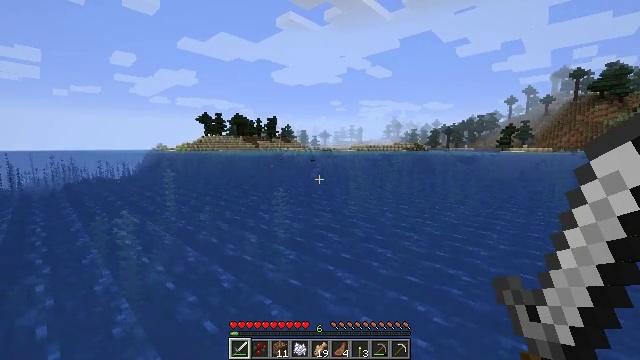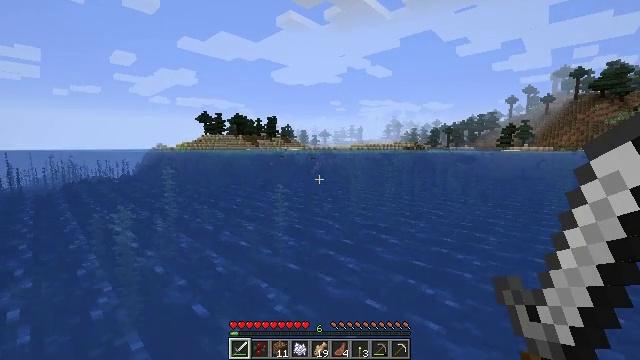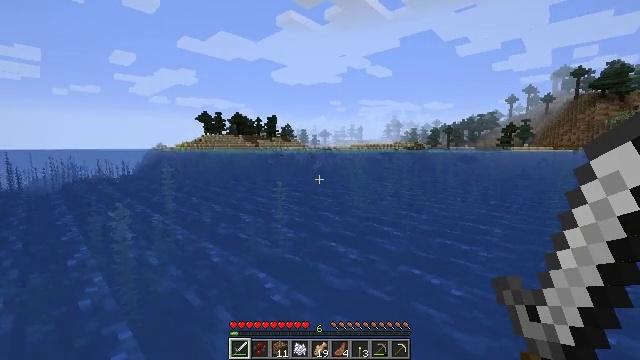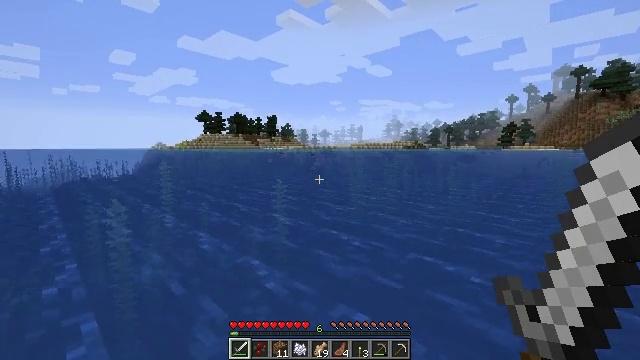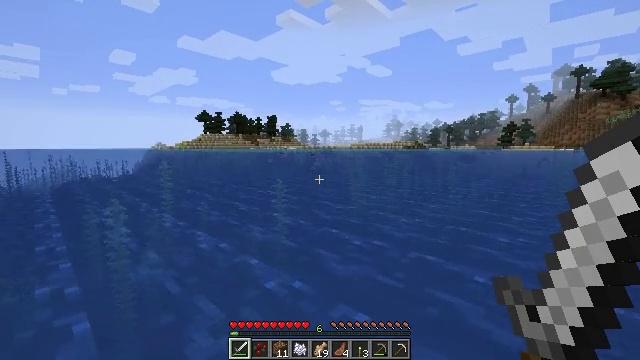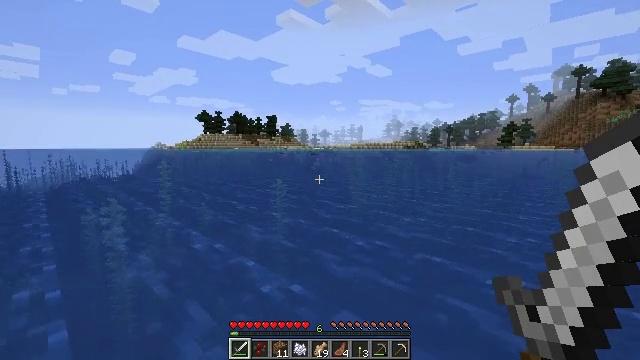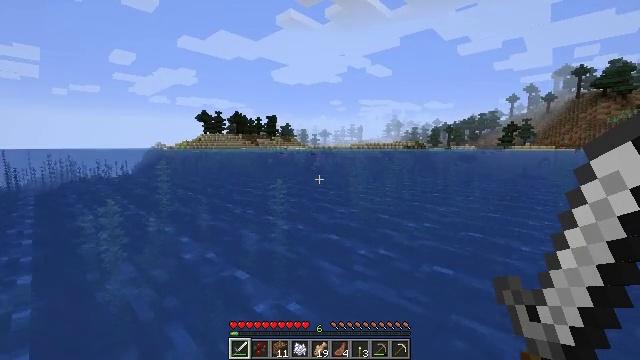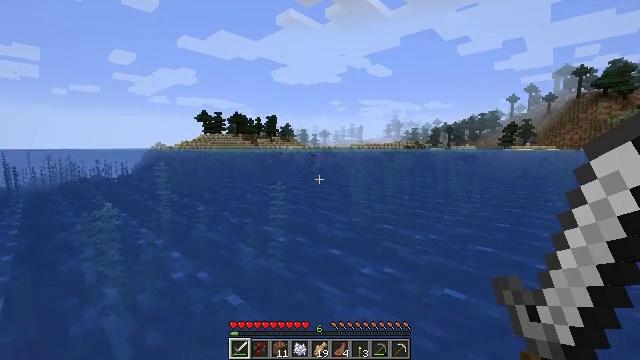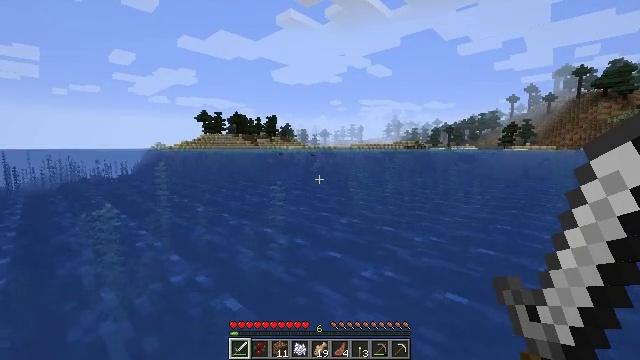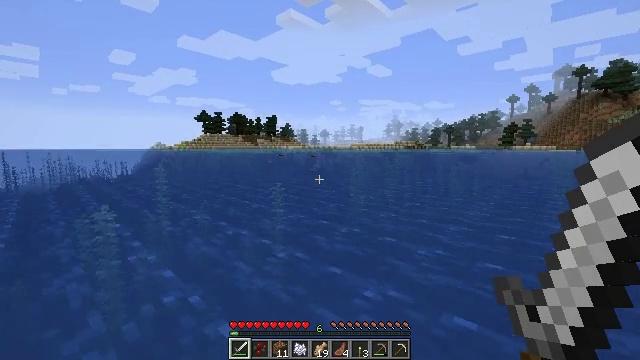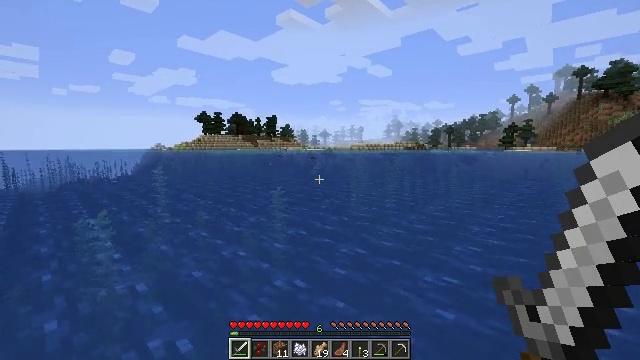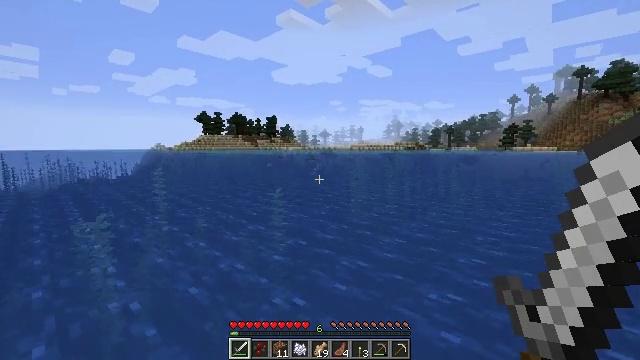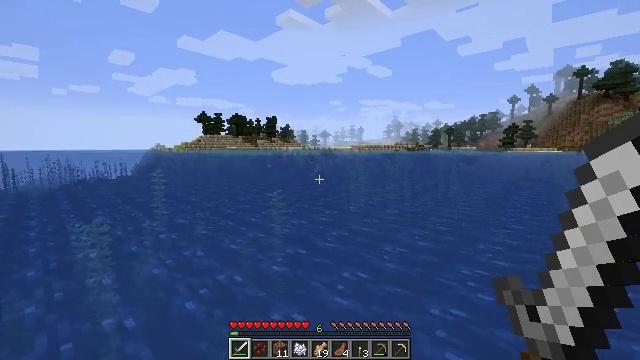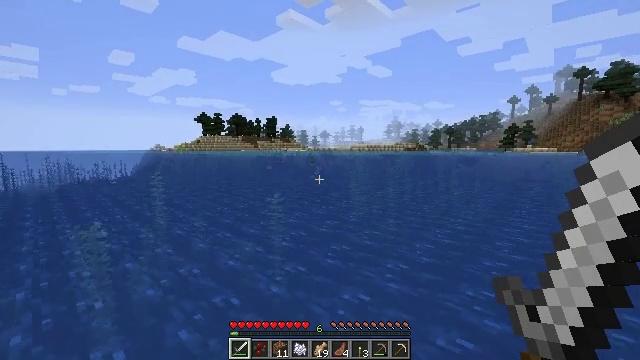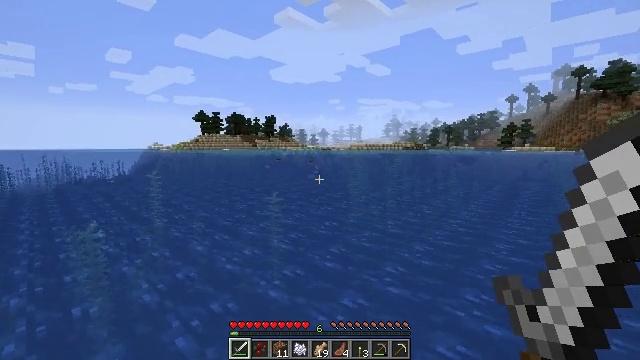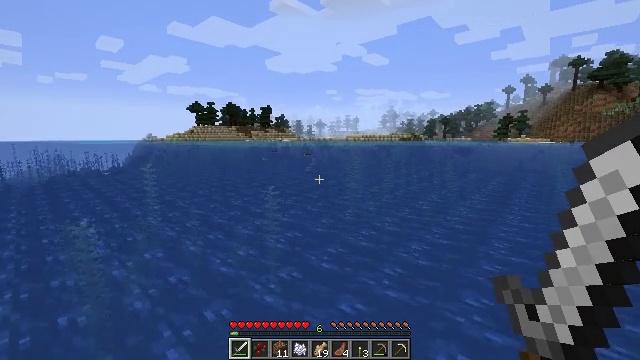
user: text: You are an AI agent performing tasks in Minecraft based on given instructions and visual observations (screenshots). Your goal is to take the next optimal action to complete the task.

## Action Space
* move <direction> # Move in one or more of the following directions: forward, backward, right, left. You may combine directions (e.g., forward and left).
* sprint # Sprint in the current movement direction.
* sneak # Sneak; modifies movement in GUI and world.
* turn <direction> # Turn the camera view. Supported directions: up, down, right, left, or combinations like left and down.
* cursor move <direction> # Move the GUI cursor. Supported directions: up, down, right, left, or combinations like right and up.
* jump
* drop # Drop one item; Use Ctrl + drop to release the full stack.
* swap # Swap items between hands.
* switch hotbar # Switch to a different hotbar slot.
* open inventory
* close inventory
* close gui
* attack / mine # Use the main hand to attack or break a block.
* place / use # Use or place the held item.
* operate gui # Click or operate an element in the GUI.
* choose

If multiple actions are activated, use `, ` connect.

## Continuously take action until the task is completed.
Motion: motion action
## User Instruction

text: Catch and defeat a cod.
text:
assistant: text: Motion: move forward, jump
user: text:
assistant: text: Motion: move forward, jump
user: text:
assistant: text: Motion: move forward, jump
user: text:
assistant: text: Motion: move forward, jump
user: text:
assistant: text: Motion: move forward, jump
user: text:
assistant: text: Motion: move forward, jump
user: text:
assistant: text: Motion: move forward, jump
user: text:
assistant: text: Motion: move forward, jump
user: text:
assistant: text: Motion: move forward, jump
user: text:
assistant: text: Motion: move forward, jump
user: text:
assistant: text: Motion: move forward, jump
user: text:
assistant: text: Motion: move forward, jump
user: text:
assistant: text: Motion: move forward, jump
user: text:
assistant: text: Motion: move forward, jump
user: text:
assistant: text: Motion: move forward, turn down, jump
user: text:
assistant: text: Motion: move forward, turn down, jump
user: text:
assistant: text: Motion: move forward, turn down
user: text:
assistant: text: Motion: move forward, turn down
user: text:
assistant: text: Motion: move forward, turn down
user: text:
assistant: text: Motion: move forward, turn down
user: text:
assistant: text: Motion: move forward, turn down
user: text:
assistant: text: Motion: move forward, turn down
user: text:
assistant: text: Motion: move forward, turn down
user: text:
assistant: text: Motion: move forward, turn down
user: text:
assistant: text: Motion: move forward, turn down
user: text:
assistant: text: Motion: move forward
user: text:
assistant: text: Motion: move forward
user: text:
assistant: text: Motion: move forward, turn left and up
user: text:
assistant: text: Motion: move forward, turn left and up
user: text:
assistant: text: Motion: move forward, turn left and up